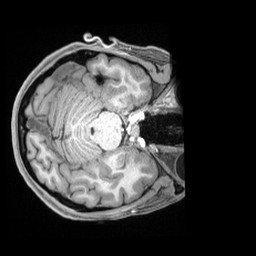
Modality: T1w
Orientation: axial
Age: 28
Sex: female
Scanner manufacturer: siemens
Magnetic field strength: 3 T
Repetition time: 2.4 s
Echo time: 0.00226 s